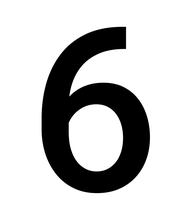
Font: Roboto_Medium